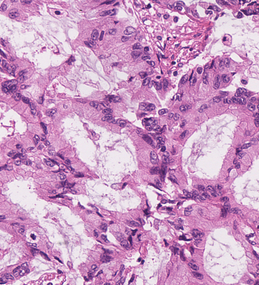
Tumor epithelial tissue: yes
Tumor-associated stroma tissue: no
Normal tissue: no